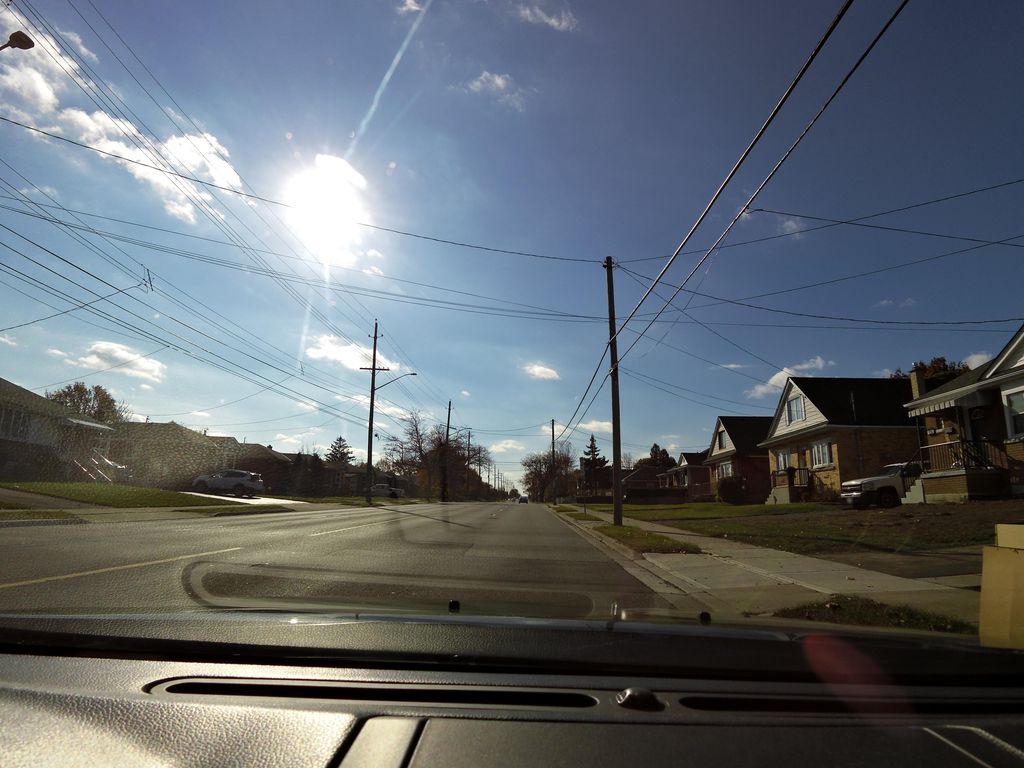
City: hamilton